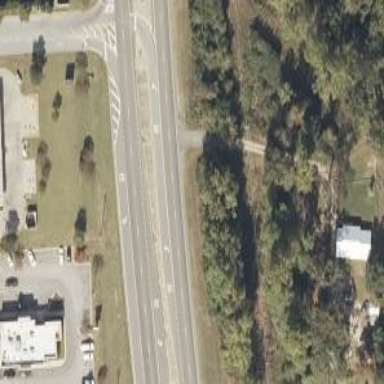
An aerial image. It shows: Asphalt dual carriageway classified as trunk highway.